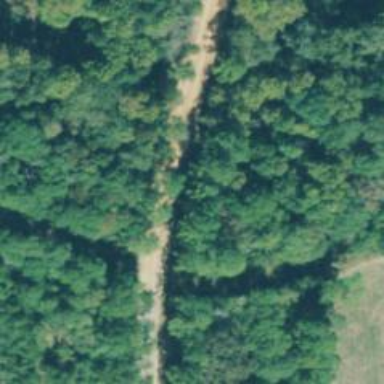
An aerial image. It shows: Unclassified road.